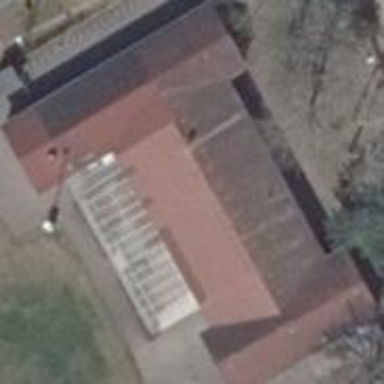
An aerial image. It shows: Sports centre building.